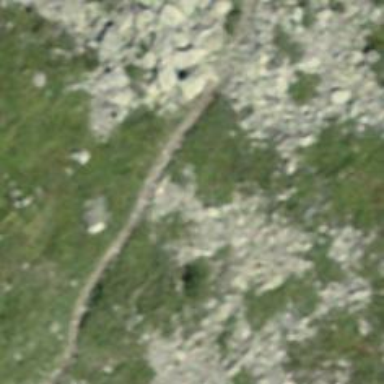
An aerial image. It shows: Path on the ground.